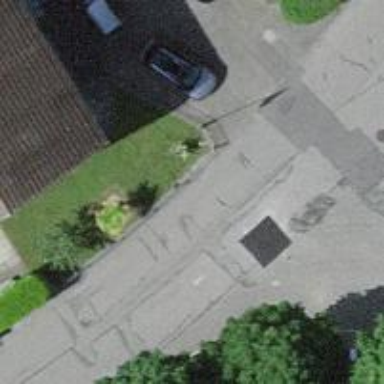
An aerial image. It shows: Residential road with asphalt surface and sidewalk on the left side.